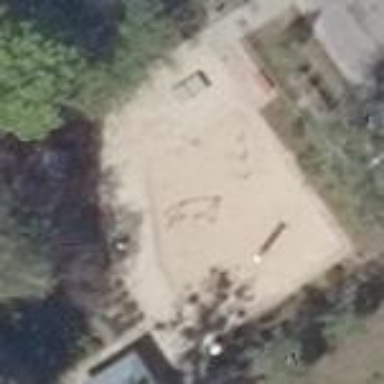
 and table tennis. It's great place for kids to have fun and play together."